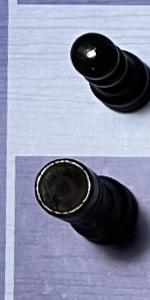
Label: Rook_Black